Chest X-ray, PA view. Patient: 19 years old, sex M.
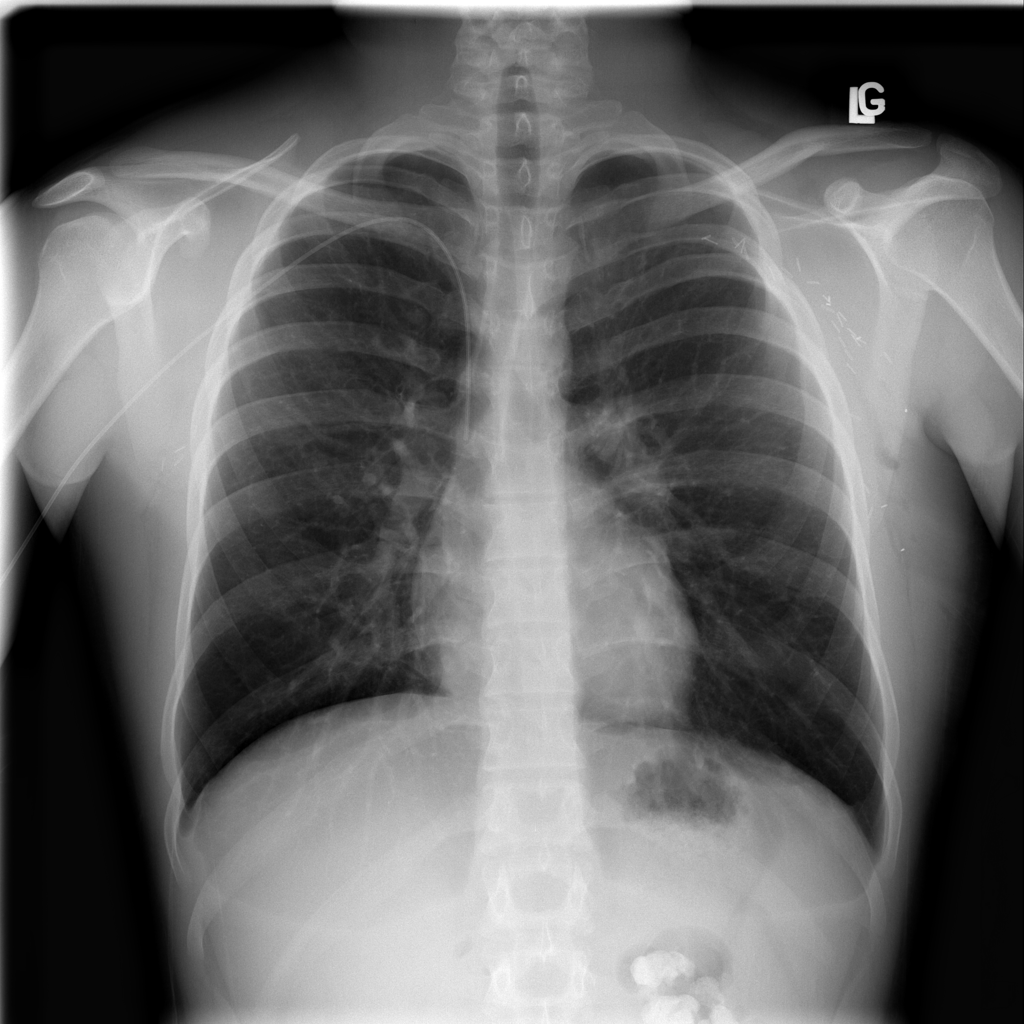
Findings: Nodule